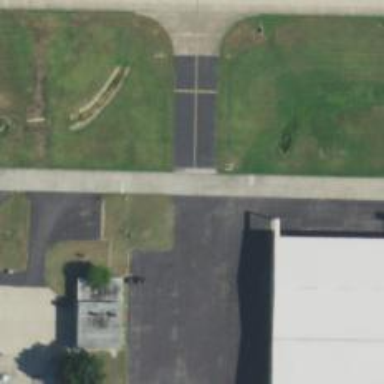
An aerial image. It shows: Image of taxiway at airport.